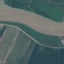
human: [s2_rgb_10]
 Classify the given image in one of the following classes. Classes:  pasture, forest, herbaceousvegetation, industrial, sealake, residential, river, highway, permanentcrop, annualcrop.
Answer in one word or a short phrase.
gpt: River